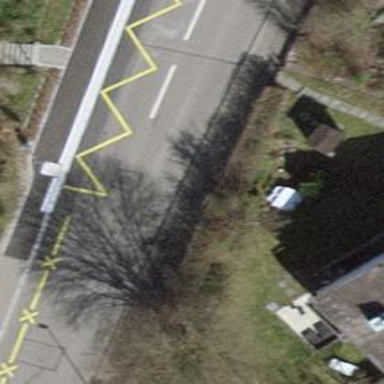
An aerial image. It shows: Bus stop with designated public transport stop position.